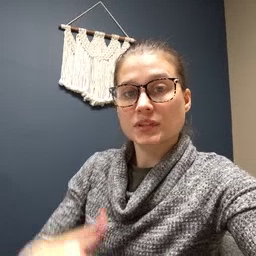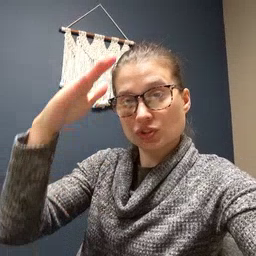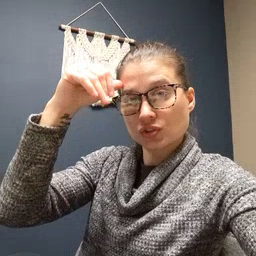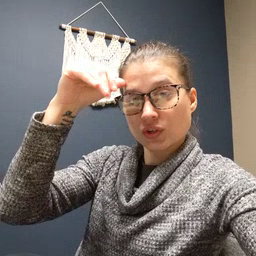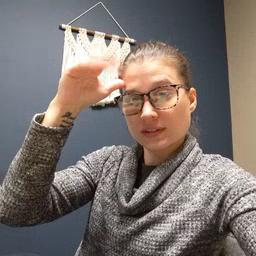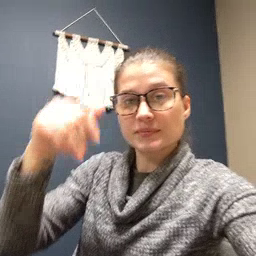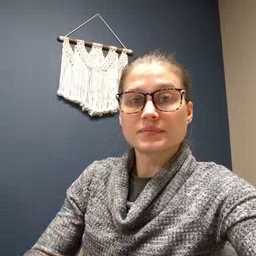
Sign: donkey